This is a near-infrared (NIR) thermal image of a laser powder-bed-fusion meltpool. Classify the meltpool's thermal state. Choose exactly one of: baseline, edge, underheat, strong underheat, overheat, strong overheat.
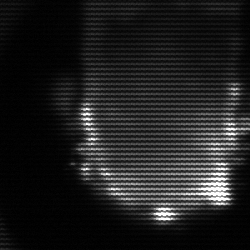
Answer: baseline